Question: I am trying to float 2 divs to the right using the Susy Compass framework and having a clearing issue:
'''
<div class="div-1">
<h2>DIV 1</h2>
</div><!--end div-1-->
<div class="div-2">
<h2>DIV2</h2>
</div><!--end div-2-->
<div class="div-3">
<h2>DIV 3</h2>
</div><!--end div-3-->
<div class="div-4">
<h2>DIV 4</h2>
</div><!--end div-4-->
<div class="div-5">
<h2>DIV 5</div>
</div><!--end div-5-->
'''
And here is my Susy layout code:
'''
#detail{
.div-1{
@include breakpoint($breakpoint-md){
@include span-columns(7, 12);
@include pre(1);
background-color:pink;
}
}
.div-2{
@include breakpoint($breakpoint-md){
@include span-columns(7,12);
@include pre(1);
}
}
.div-3{
@include breakpoint($breakpoint-md){
@include span-columns(7,12);
@include pre(1);
}
}
.div-4{
@include breakpoint($breakpoint-md){
@include span-columns(3,12);
@include suffix(1);
//@include omega;
background-color:blue;
}
}
.div-5{
@include breakpoint($breakpoint-md){
@include span-columns(3,12);
@include post(1);
//@include omega;
background-color:orange;
}
}
}
'''
To give an example of how this is rendering, below is a screenshot:

As you can see, 'div-3' and 'div-5' are not clearing to the top, to align with 'div-1'.
I thought perhaps I could use the '@alpha' mixin, but it is deprecated in Susy 1.0 (which I am using). I have also tried using '@omega' on 'div-3' and 'div-5' with no change.
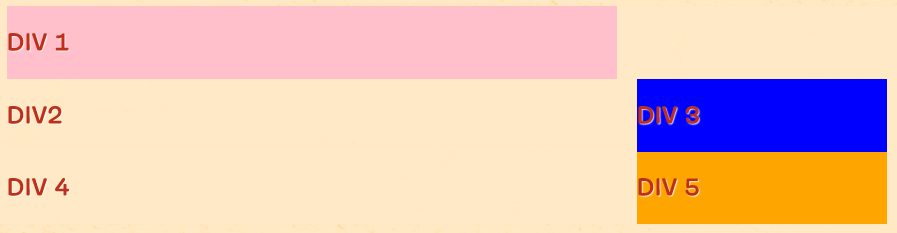
Answer: That's how CSS floats work. A float will never align any higher than the previous element (div2). There is nothing Susy can do about that.
You will have to make adjustments to you markup in order for this layout to work - either switching the order of divs, or adding a wrapper around divs 1 & 2 (which is what I would recommend to preserve source order).
Or, if you want to get tricky, you could handle divs 3 & 5 without floating them. Something like this (ignoring breakpoints for simplicity):
'''
.div3, .div5 {
@include pre(8);
@include suffix(1);
}
'''
That should push them to the right, while ignoring the floated divs 1, 2, and 4.